Field crop: tomato
Growth stage: 2
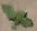
Species: solanum